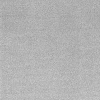
Atmospheric dust classification: dusty